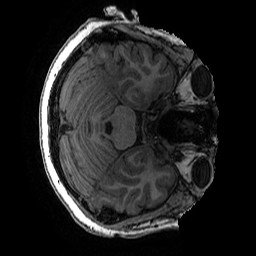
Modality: T1w
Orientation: axial
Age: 15
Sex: male
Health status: ill
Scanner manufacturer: ge
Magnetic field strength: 3 T
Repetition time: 0.007664 s
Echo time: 0.00342 s